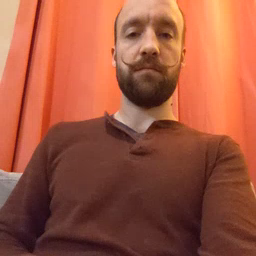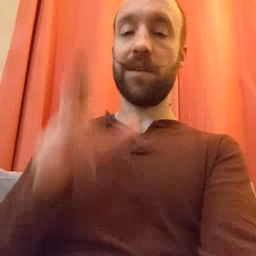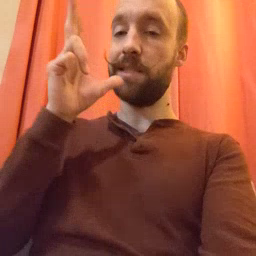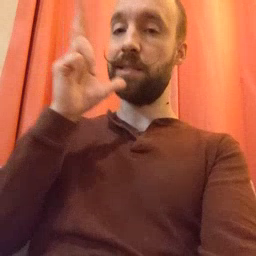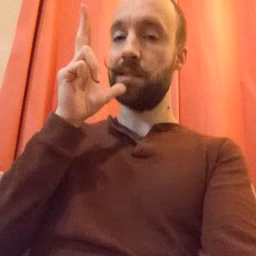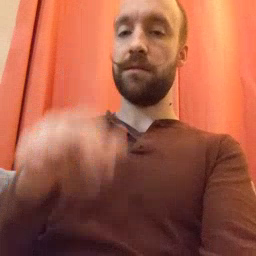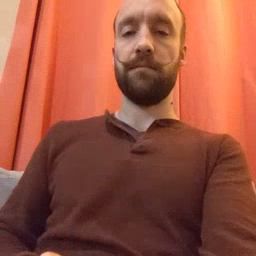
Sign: hen